Field crop: maize
Growth stage: 2
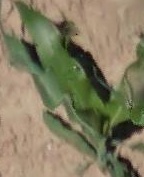
Species: maize